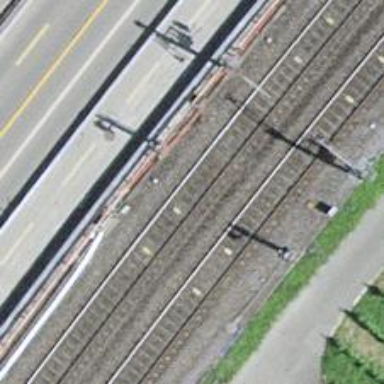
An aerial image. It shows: Railway signal.